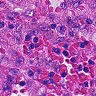
Metastatic tissue present: no